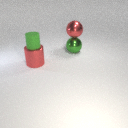
small green rubber cylinder above large red metal cylinder